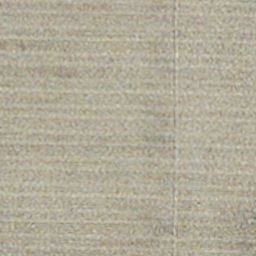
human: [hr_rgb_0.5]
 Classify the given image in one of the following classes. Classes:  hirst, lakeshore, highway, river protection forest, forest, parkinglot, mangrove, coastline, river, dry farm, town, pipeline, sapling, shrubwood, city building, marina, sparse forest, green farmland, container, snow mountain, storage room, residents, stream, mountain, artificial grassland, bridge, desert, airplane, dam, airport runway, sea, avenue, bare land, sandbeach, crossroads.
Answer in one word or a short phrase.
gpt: dry farm